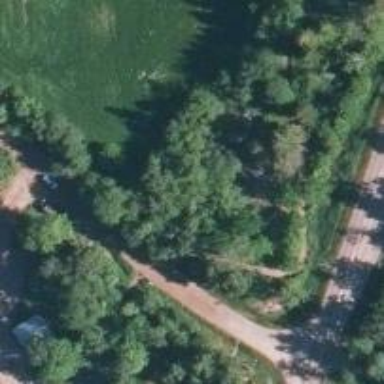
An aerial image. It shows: Path.